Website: slack
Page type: billing-address
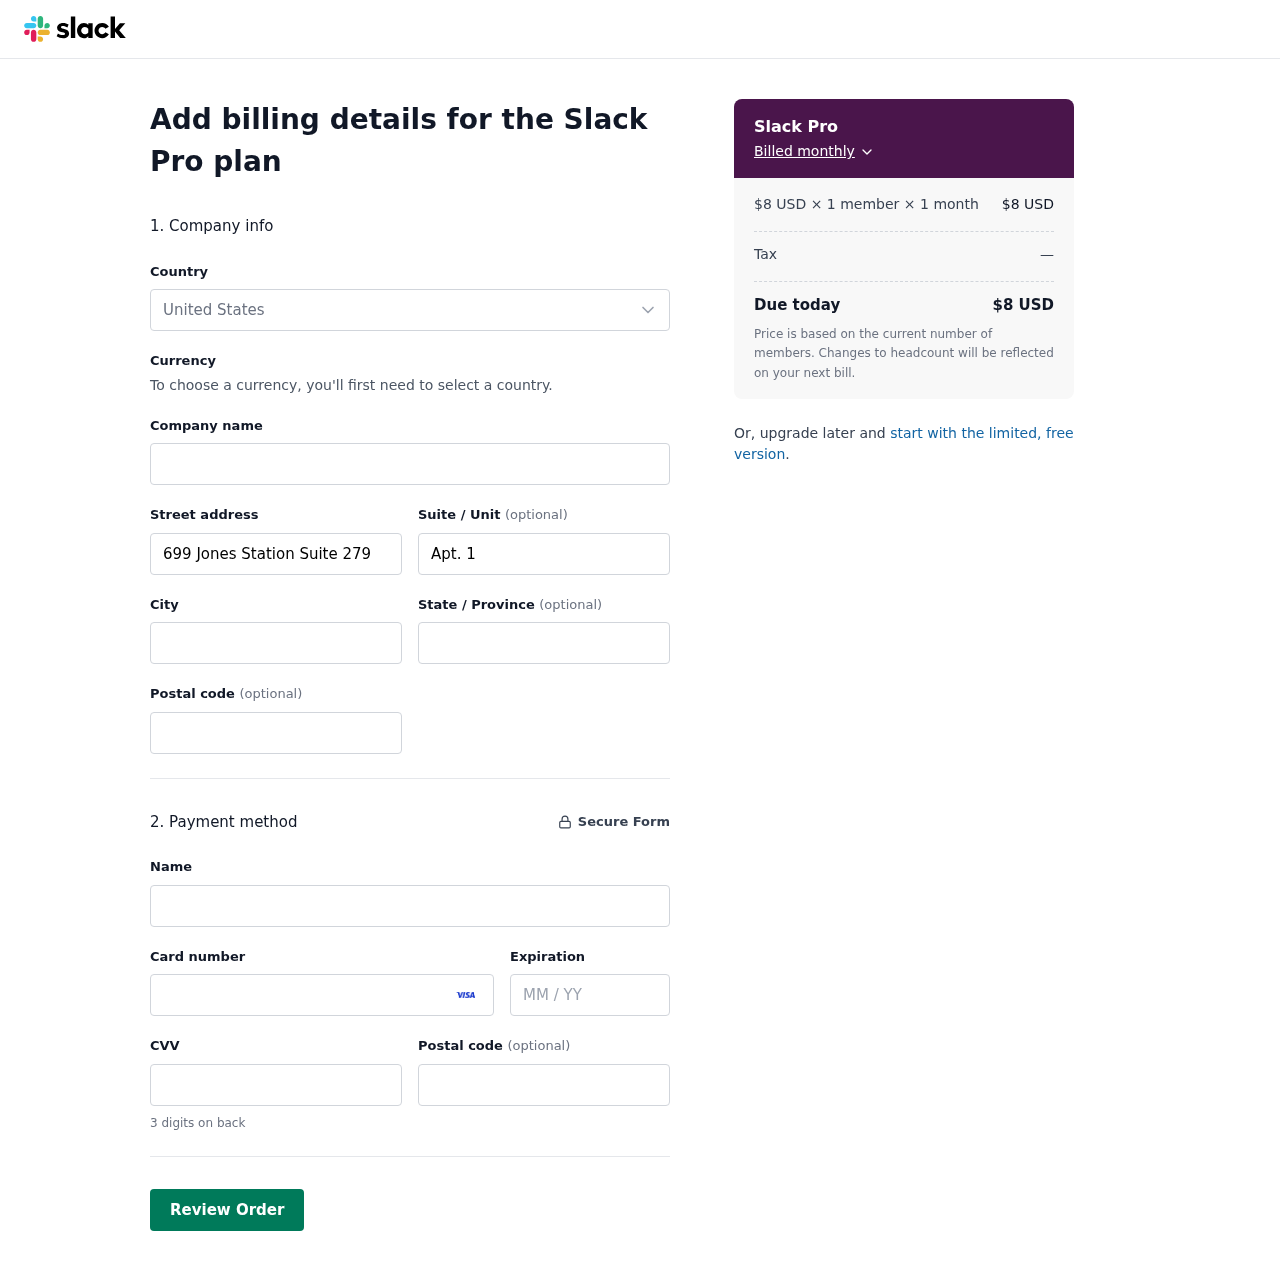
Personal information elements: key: PII_CARD_CVV
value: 963
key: PII_CARD_EXPIRY
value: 11/28
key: PII_CARD_NUMBER
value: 4364 2135 1923 2699
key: PII_CITY
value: Hortonmouth
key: PII_COUNTRY
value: United States
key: PII_FULLNAME
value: Lindsay Sims
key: PII_POSTCODE
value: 18095
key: PII_POSTCODE2
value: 18826
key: PII_STATE
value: Iowa
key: PII_STREET
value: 699 Jones Station Suite 279
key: PII_STREET2
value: Apt. 123
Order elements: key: ORDER_PLAN_PRICE
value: $8 USD
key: ORDER_NUM_MEMBERS
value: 1 member
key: ORDER_NUM_MONTHS
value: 1 month
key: ORDER_SUBTOTAL
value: $8 USD
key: ORDER_TAX
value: —
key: ORDER_TOTAL
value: $8 USD